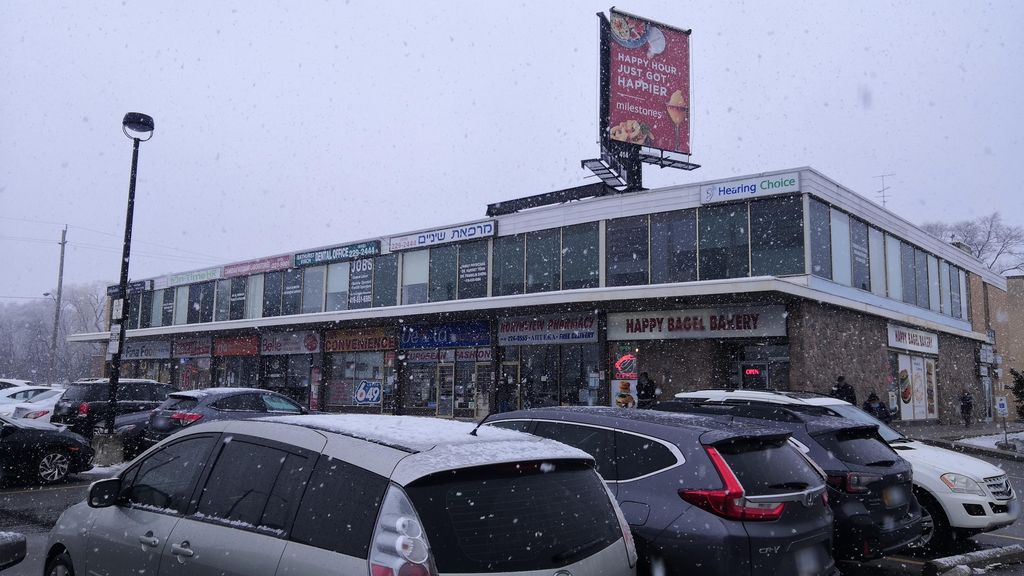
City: toronto